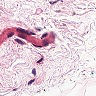
Metastatic tissue present: no